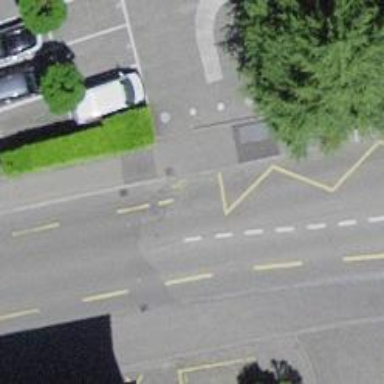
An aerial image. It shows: Public transport stop position.